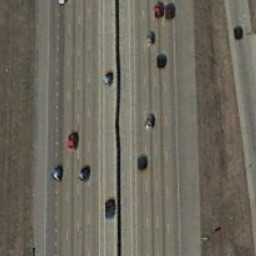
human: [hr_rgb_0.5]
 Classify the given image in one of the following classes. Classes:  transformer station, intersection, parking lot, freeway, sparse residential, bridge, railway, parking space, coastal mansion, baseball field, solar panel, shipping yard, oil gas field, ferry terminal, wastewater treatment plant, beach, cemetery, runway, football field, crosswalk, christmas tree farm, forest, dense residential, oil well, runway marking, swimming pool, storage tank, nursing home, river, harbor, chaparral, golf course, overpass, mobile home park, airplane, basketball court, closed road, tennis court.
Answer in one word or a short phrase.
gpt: freeway